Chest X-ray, PA view. Patient: 51 years old, sex M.
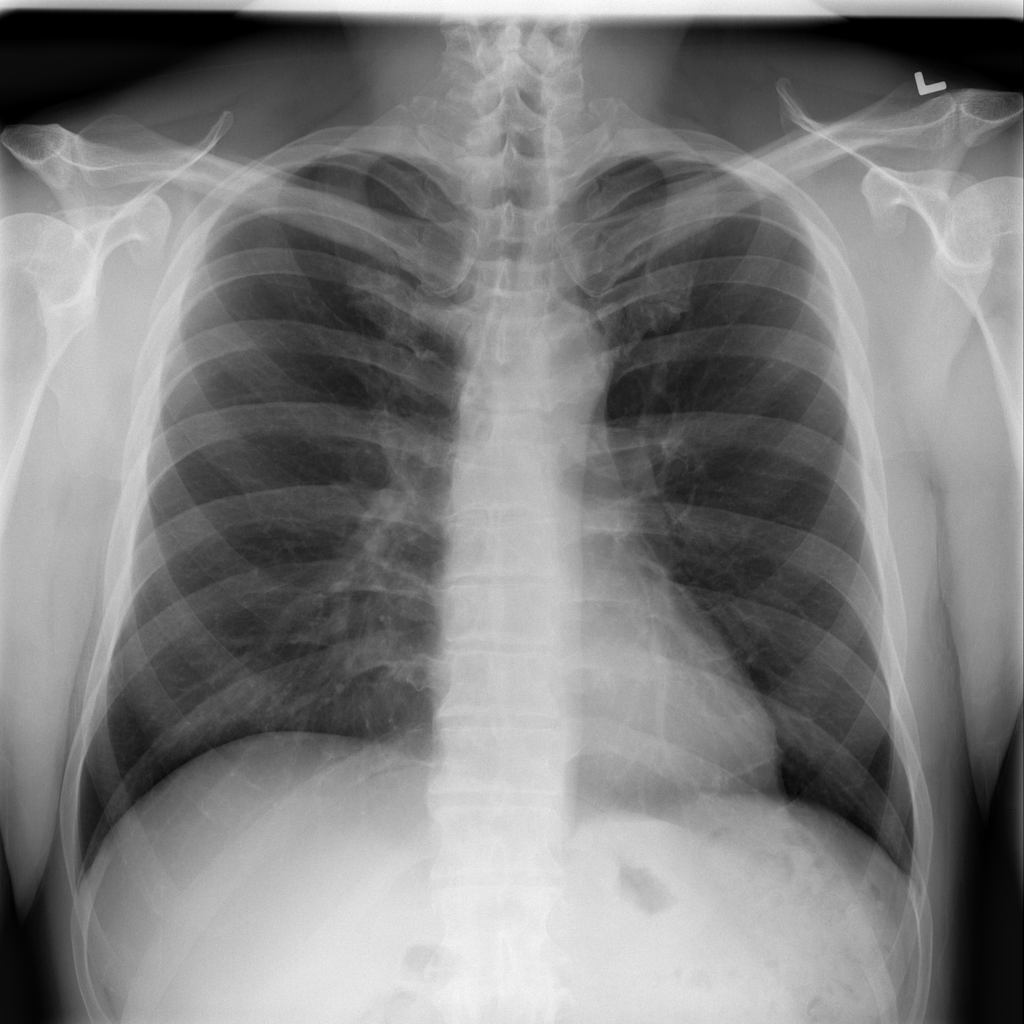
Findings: No Finding